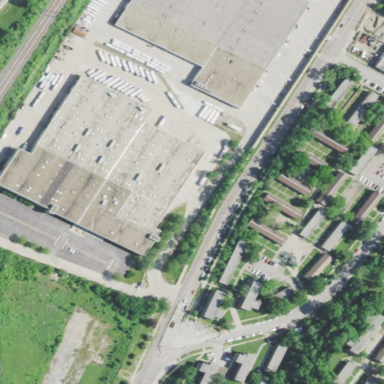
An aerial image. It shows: Industrial area designated as depot.